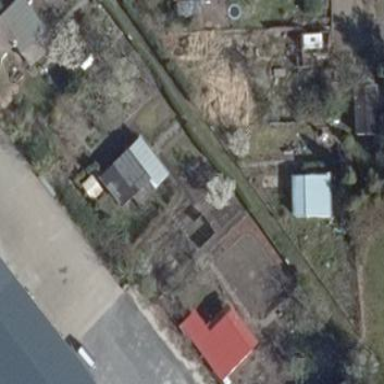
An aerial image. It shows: Garden area designated for leisure land.